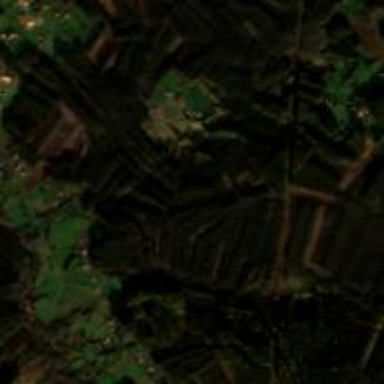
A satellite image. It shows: Forest with broadleaved trees.